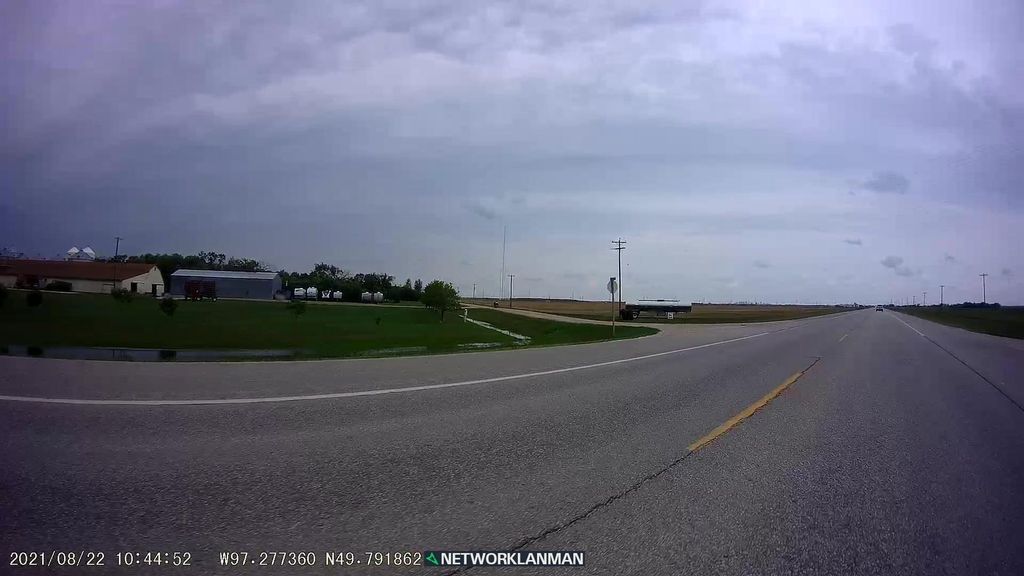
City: winnipeg